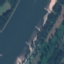
Land use / land cover class: River